Brain MRI, t1w sequence, axial 2D slice.
Patient: age 29, sex M, weight 90 kg, height 1.9 m
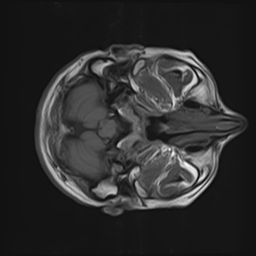